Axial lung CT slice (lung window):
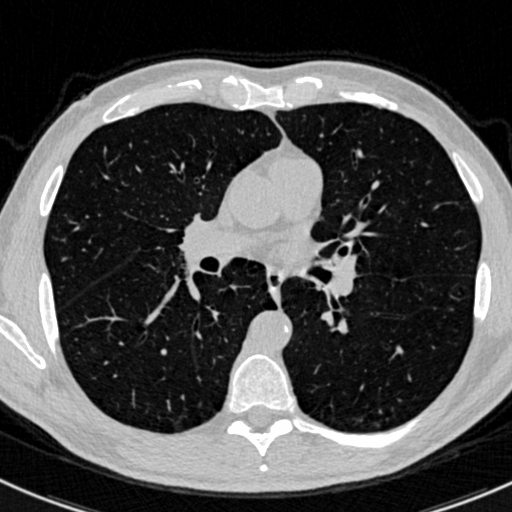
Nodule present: no